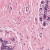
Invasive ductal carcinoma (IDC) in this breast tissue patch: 0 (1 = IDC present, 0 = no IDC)